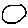
Label: moon